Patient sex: M
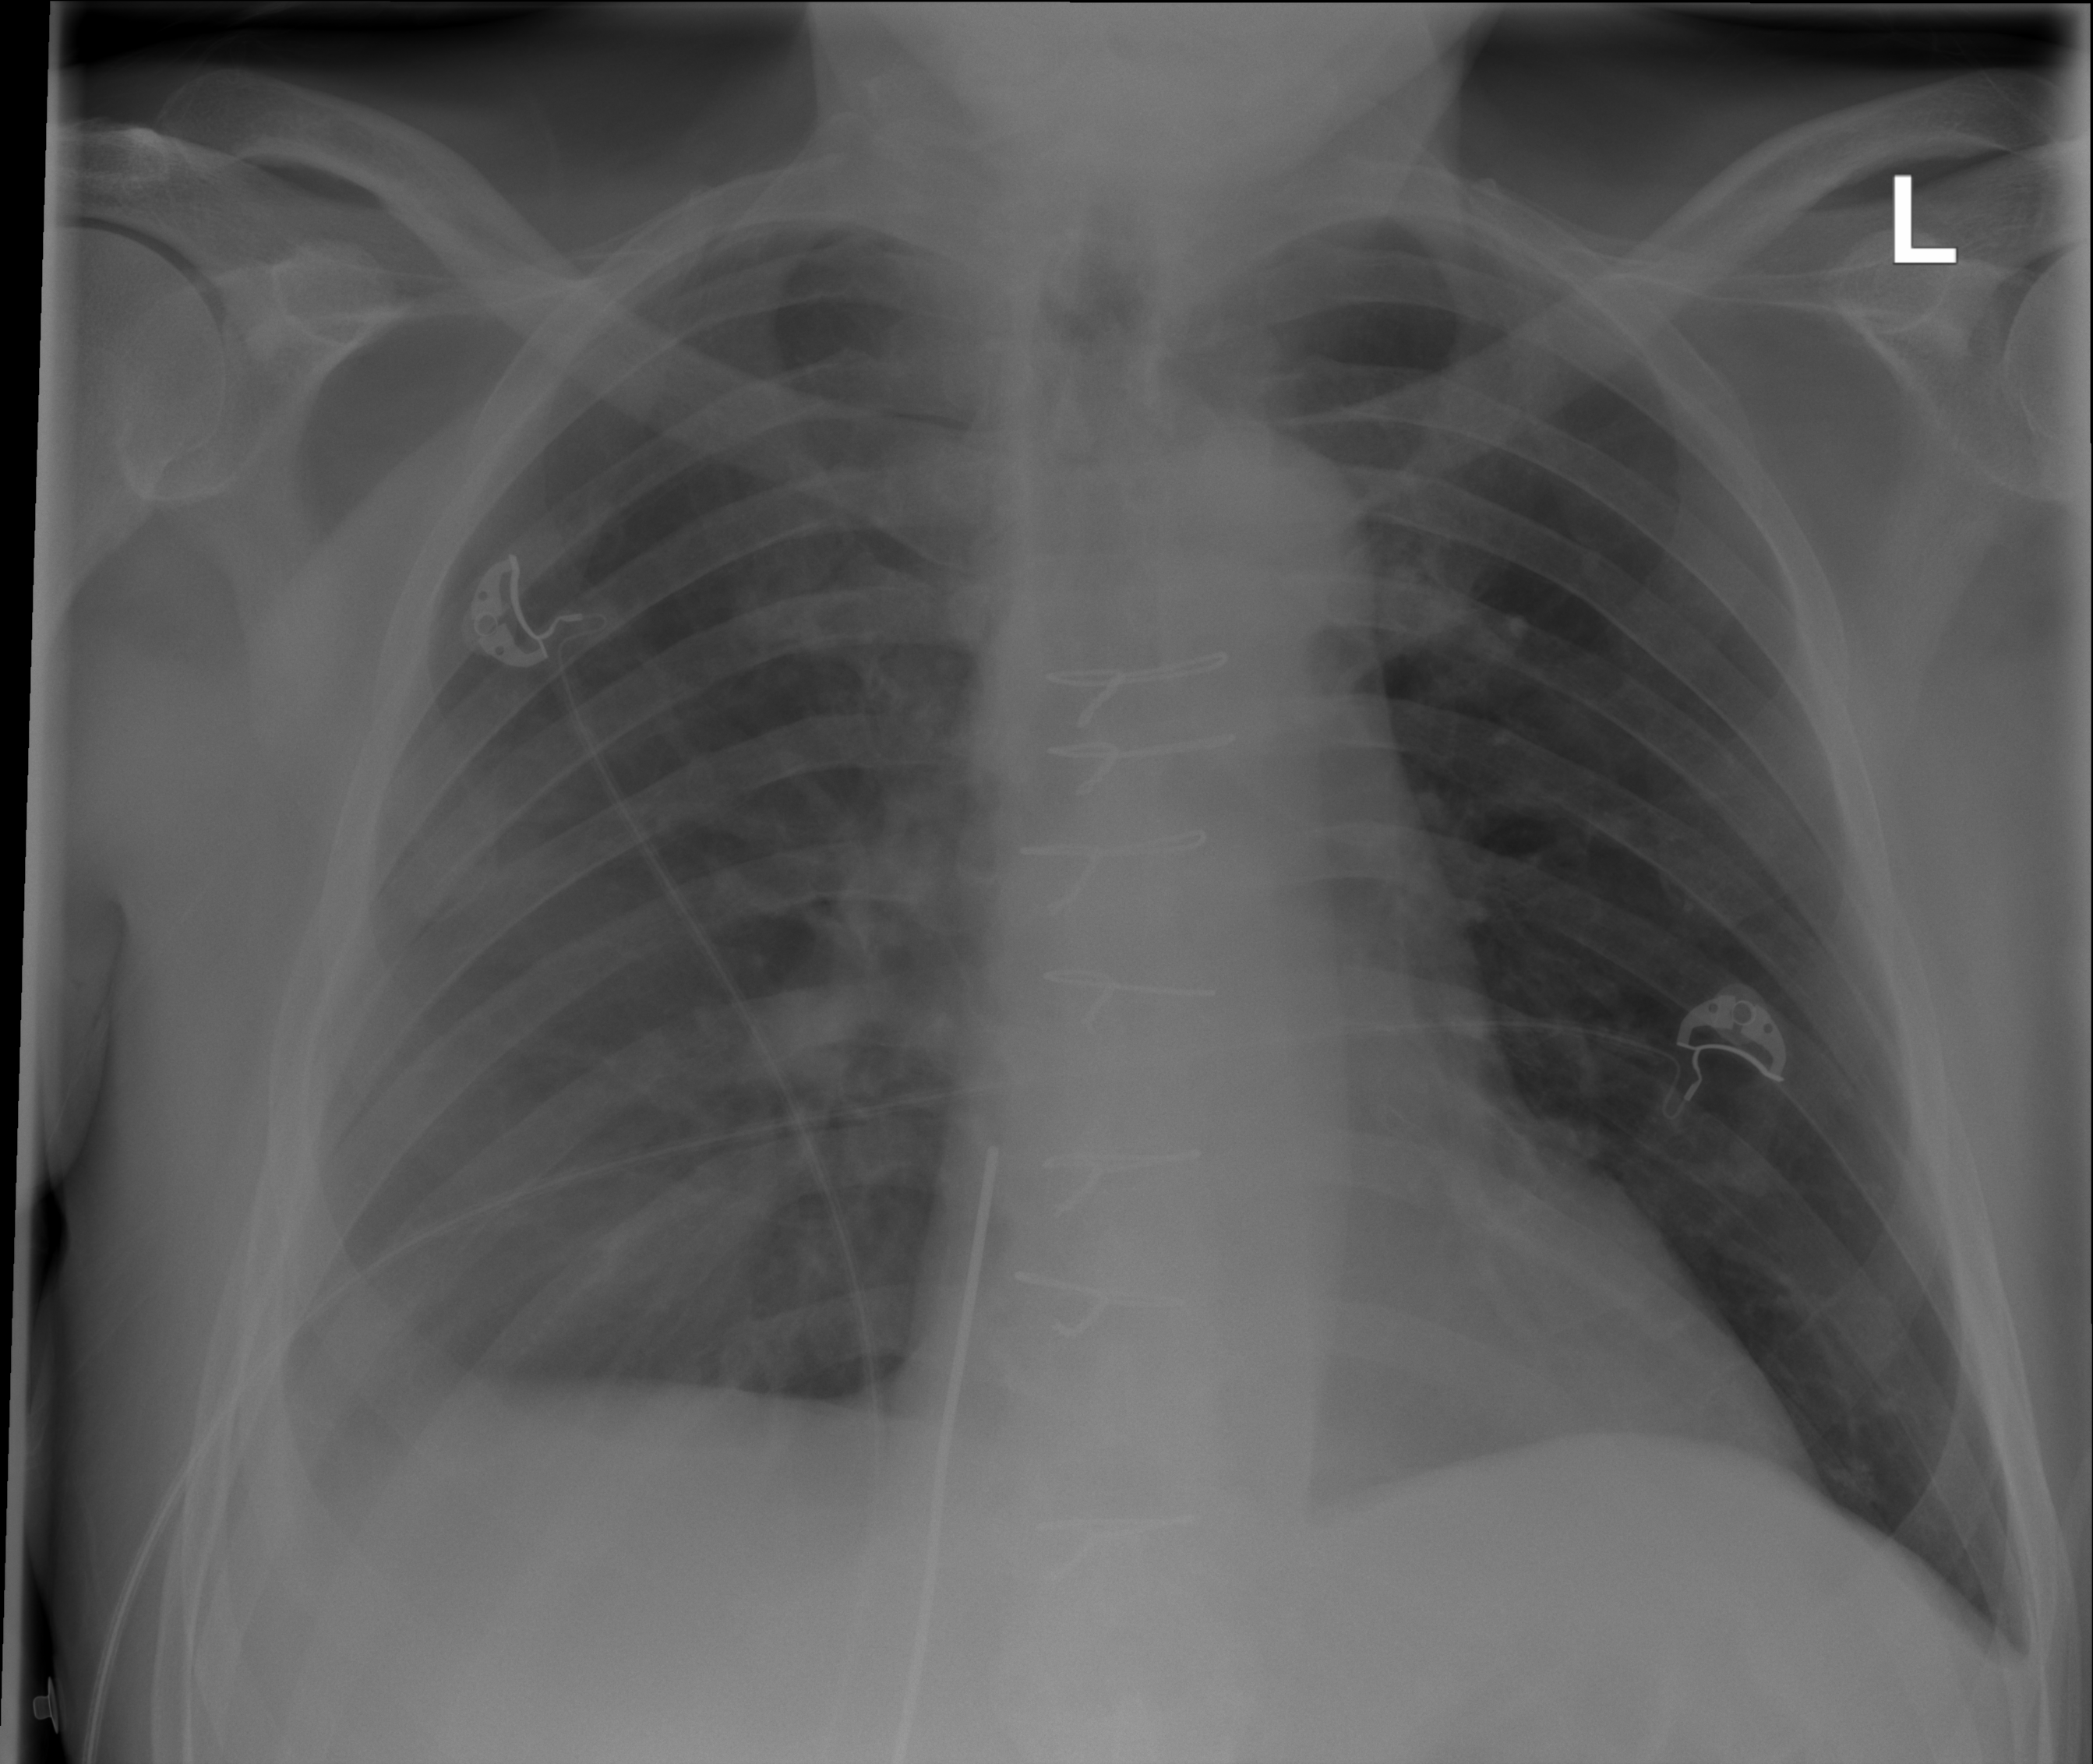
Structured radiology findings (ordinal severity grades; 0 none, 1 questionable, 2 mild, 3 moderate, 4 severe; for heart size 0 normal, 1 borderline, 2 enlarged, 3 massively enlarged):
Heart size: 2
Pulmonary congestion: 0
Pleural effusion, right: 2
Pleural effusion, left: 0
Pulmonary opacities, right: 2
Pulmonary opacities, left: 0
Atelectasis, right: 0
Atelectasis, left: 0